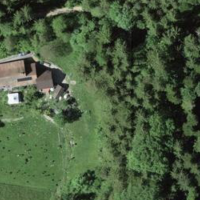
EUNIS habitat code: 44
Species observed at this site:
Caltha palustris